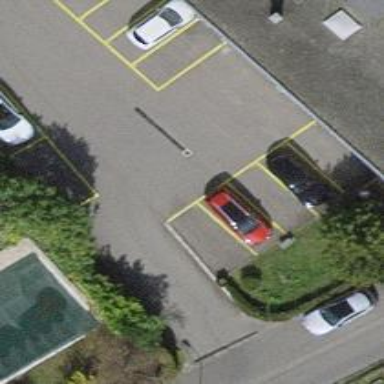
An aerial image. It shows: Parking aisle designated as service road.